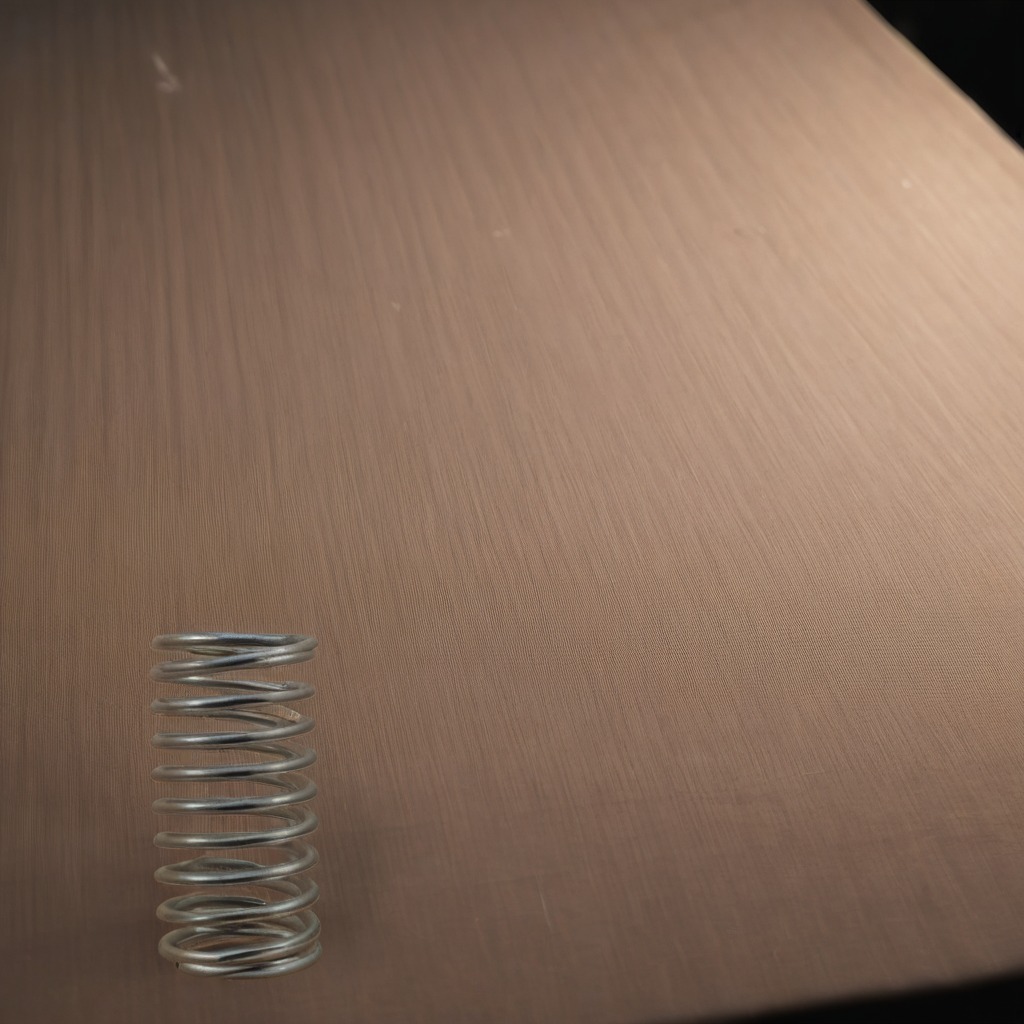
A coiled metal spring is lying on the wooden table.